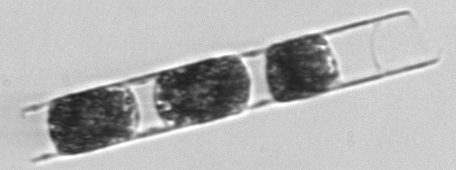
Label: Hemiaulus